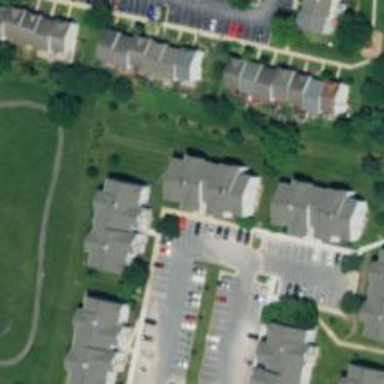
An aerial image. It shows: Residential road with sidewalk on the left.